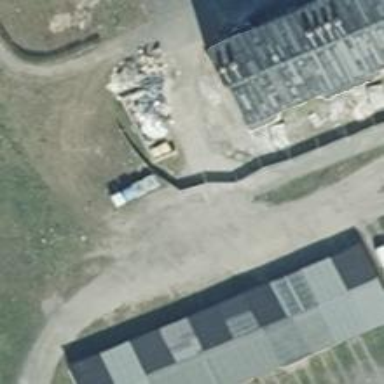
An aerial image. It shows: Recycling facility.